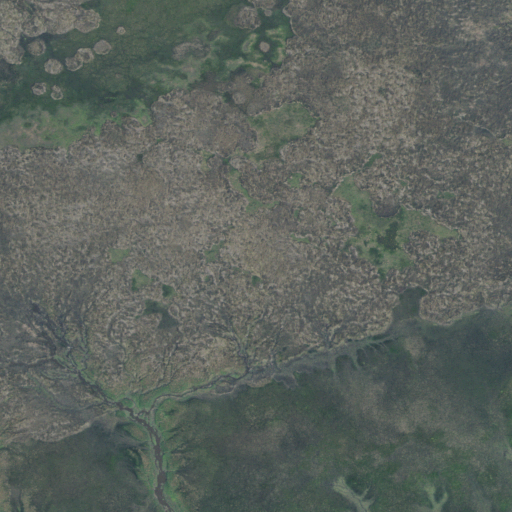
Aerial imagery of island in South Carolina named Sampson Island containing only herbaceous wetlands